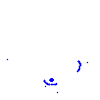
Particle: kaon